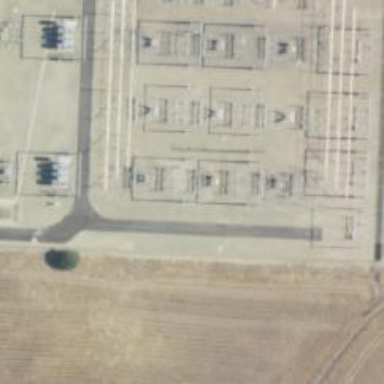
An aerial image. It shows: Switch for power supply.